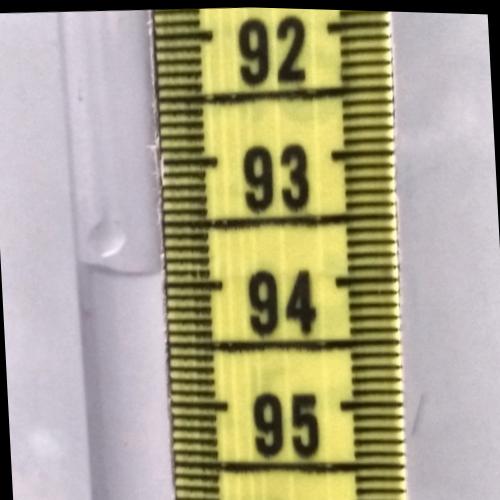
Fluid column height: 93.9 cm